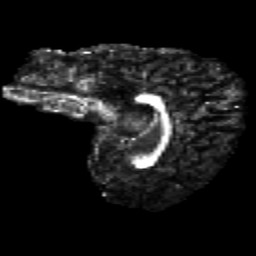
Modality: FA
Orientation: sagittal
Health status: healthy
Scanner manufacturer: philips
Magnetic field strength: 3 T
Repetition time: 9.75 s
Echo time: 0.092 s